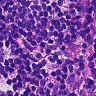
Metastatic tissue present: yes